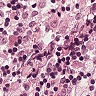
Metastatic tissue present: no